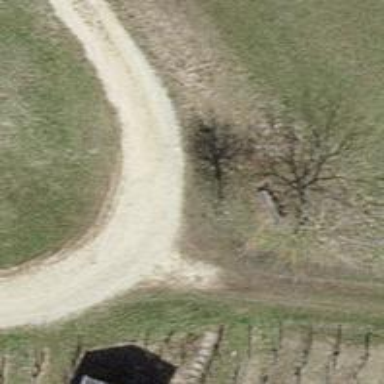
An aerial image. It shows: Track with fine gravel surface of grade2 quality.